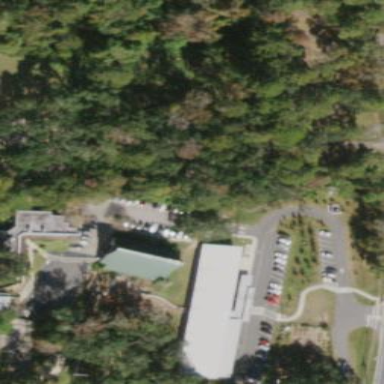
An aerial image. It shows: School.